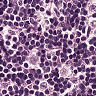
Metastatic tissue present: no